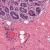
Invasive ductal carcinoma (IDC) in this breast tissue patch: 0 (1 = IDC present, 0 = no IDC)